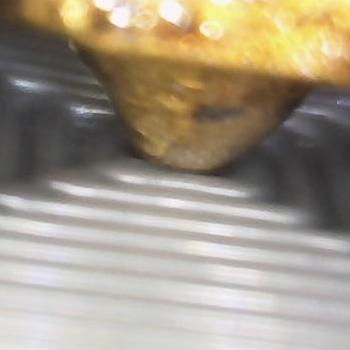
Flow rate: 61%